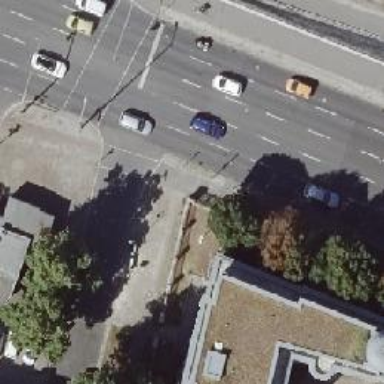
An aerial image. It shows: Asphalt path for cycling.